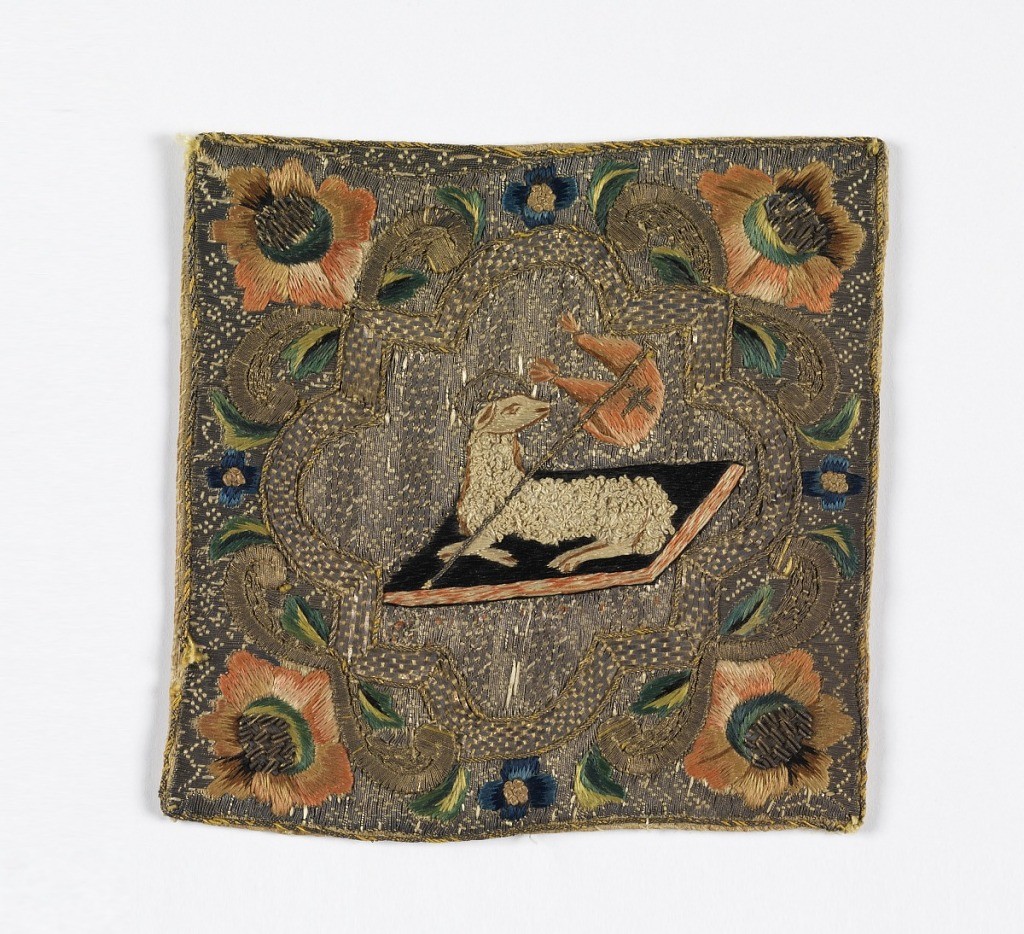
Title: Embroidered picture
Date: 18th century
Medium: silk, metal, linen Technique: satin, knot, couching and bullion stitches on plain weave
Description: Pascal Lamb in silk framed in metal thread.  Flowers in colored silk.